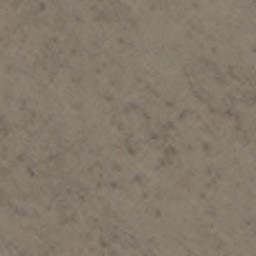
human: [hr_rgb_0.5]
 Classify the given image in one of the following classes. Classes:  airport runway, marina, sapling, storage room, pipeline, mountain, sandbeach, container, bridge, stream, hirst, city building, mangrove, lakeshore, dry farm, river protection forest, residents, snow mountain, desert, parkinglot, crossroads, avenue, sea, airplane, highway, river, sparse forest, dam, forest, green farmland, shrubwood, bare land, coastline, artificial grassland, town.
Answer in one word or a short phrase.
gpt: bare land